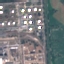
Land use / land cover class: Industrial